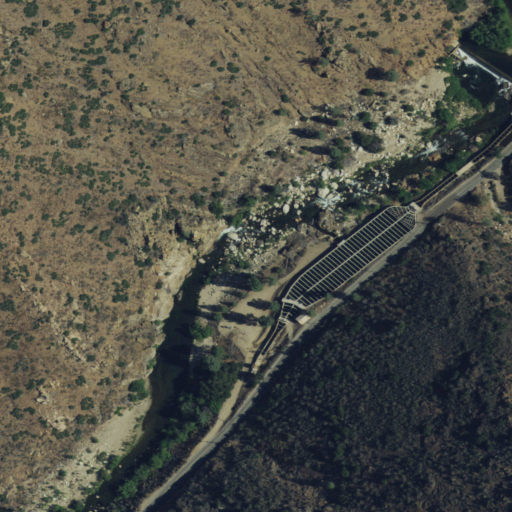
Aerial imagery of valley in California named Packsaddle Canyon containing shrub, open water, medium intensity development, grassland, low intensity development, woody wetlands, open development, and high intensity development